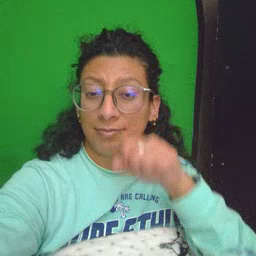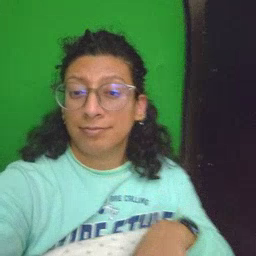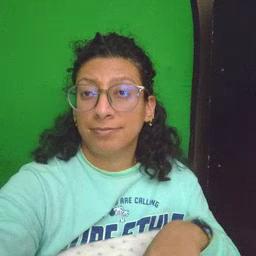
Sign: carrot